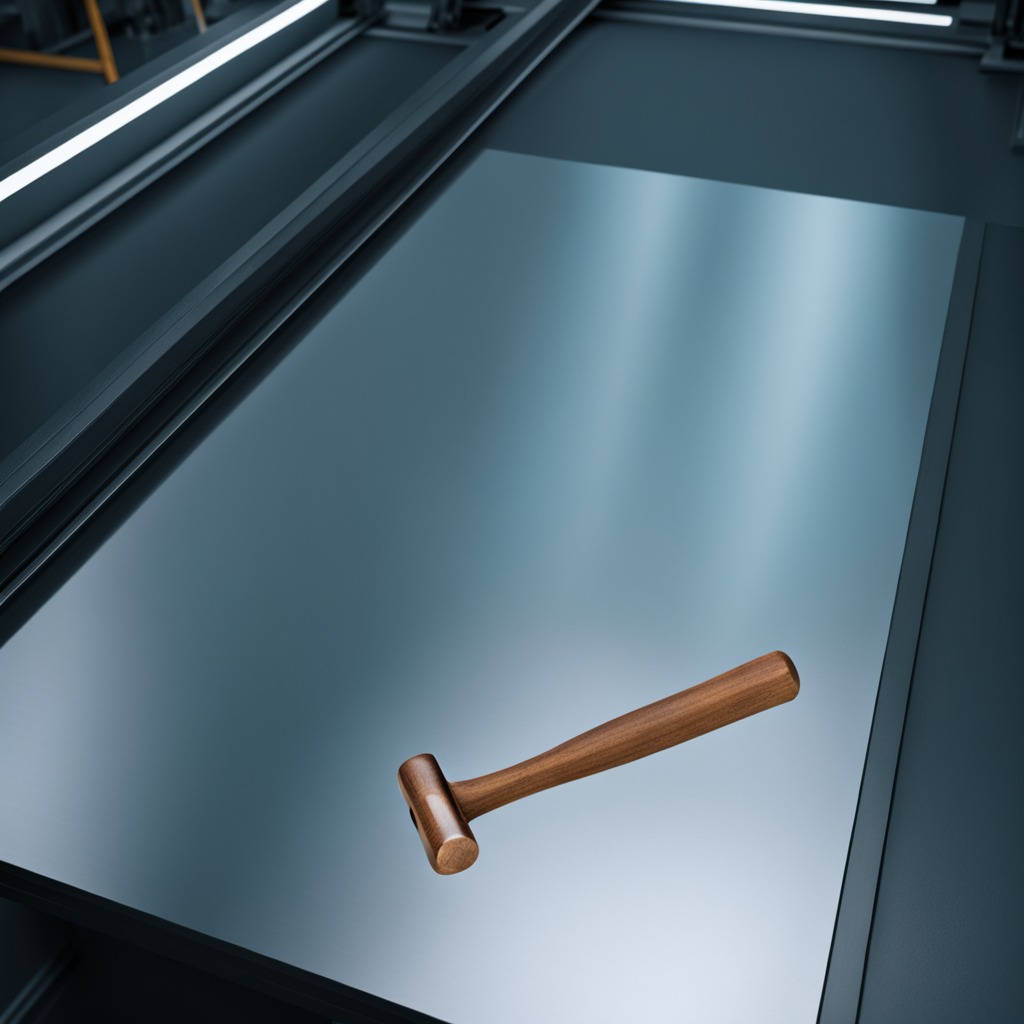
A hammer is lying on the metal table.